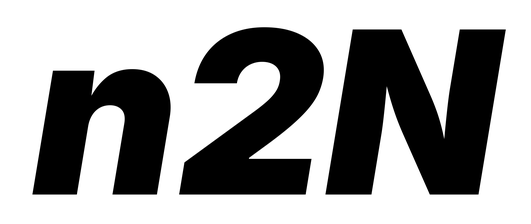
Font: Inter-Italic_Black_Italic